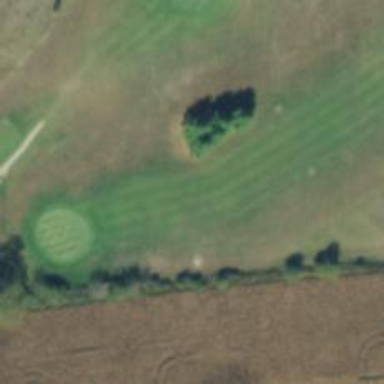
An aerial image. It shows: View of golf hole.